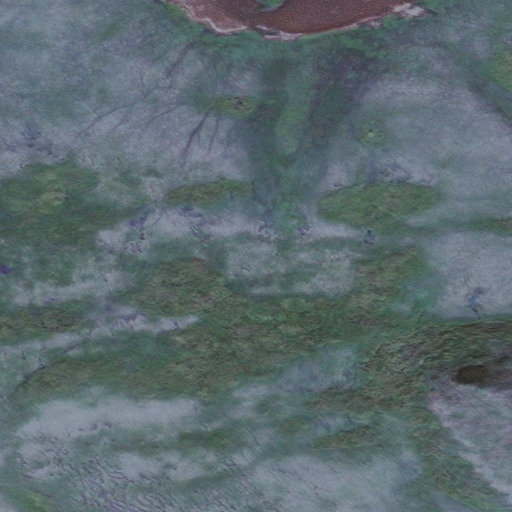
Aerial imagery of island in Alaska named Wosnesenski Island containing only unknown